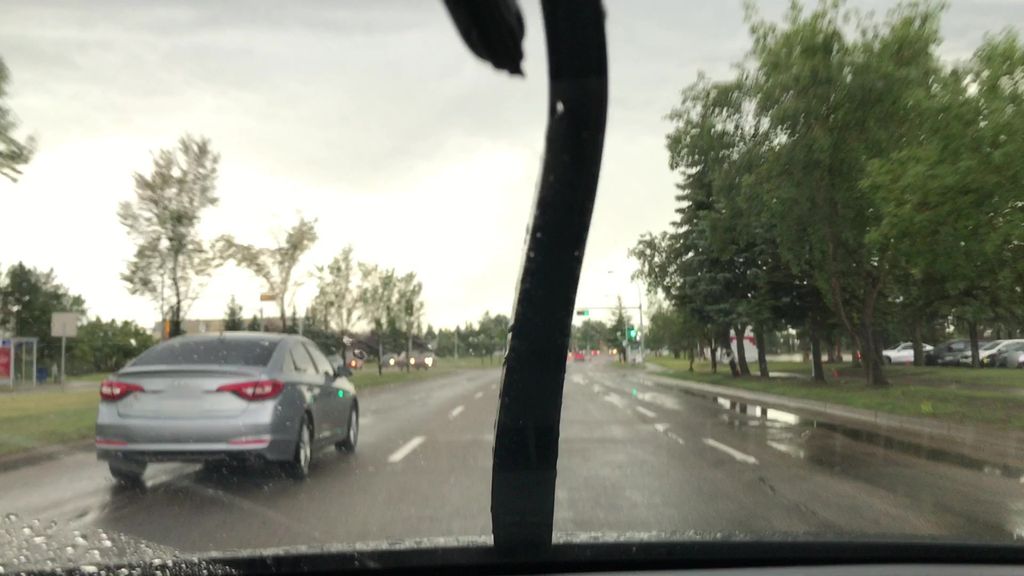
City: edmonton